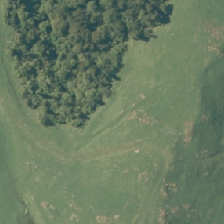
Land cover: indigenous_forest